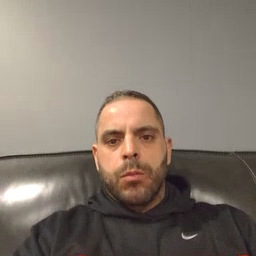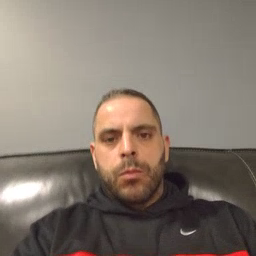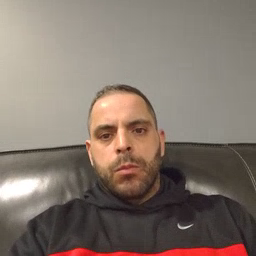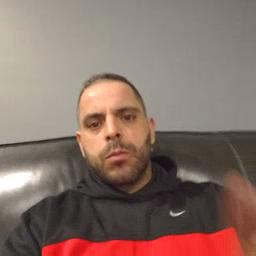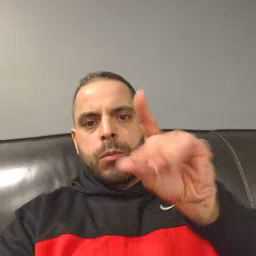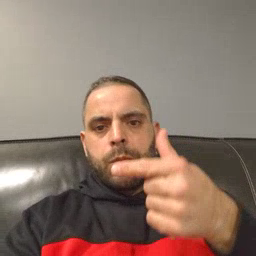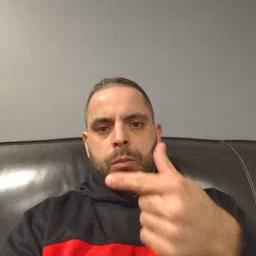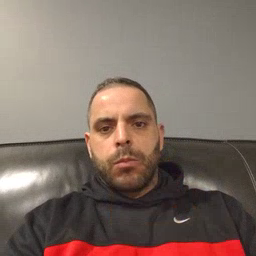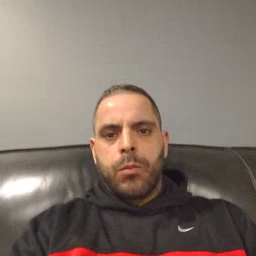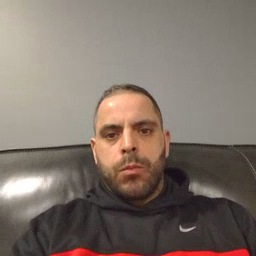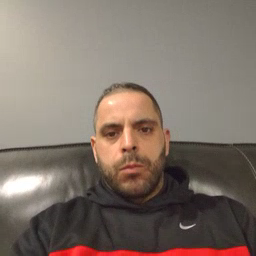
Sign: dog